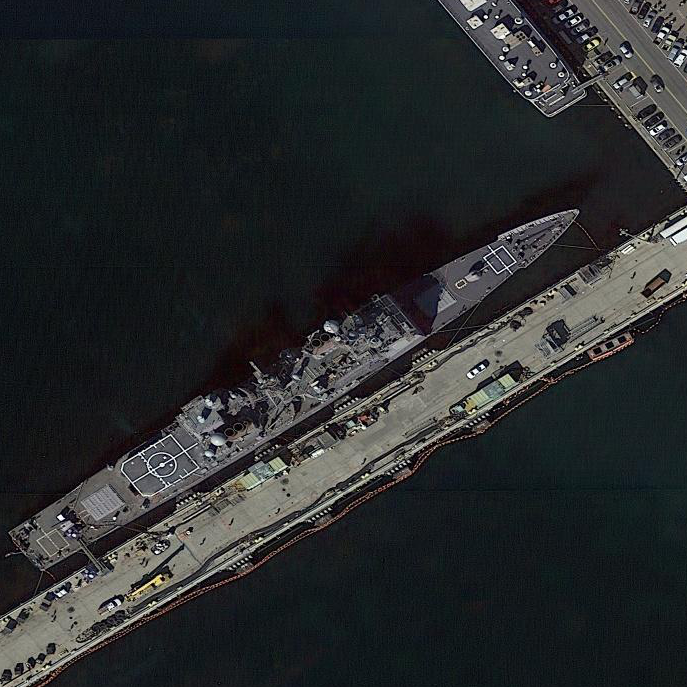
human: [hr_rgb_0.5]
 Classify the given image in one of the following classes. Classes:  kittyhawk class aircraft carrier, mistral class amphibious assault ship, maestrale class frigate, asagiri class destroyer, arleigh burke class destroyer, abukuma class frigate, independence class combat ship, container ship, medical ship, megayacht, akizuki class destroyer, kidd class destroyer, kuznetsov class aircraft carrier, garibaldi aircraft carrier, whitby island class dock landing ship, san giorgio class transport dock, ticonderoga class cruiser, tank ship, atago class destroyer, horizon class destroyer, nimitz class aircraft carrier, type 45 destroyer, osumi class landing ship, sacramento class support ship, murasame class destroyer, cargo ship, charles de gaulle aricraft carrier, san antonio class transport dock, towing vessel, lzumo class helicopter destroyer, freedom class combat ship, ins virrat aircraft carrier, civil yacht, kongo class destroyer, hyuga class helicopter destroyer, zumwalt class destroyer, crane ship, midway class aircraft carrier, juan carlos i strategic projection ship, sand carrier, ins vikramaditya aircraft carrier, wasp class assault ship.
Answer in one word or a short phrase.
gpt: Ticonderoga class cruiser